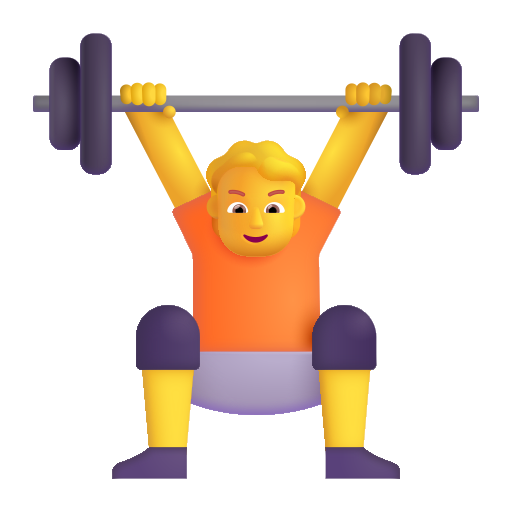
person lifting weights color default